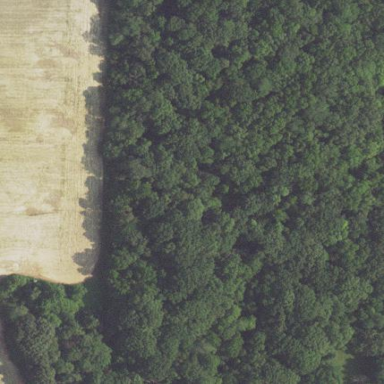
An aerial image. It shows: Beautiful woodland area.